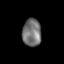
Tissue: skin
Cell type: Others
Senescence score: 0.2567
Nuclear area (px): 514
Mean DAPI intensity: 113.722